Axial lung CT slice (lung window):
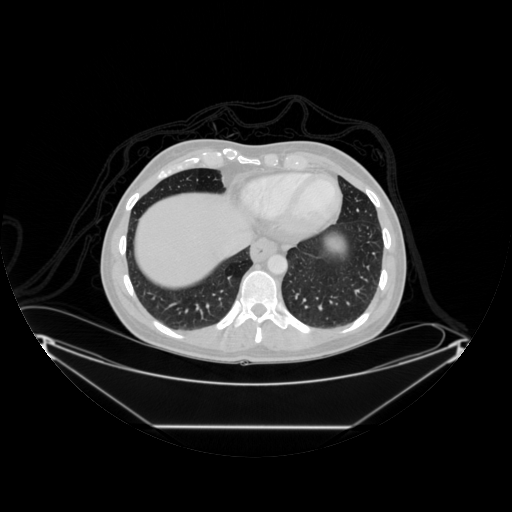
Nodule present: no